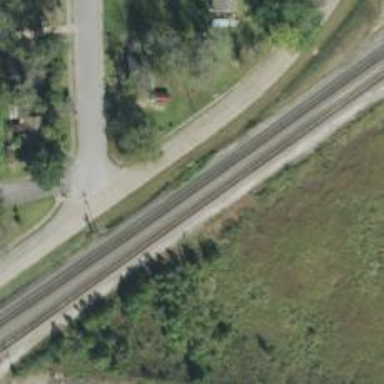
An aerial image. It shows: Railway siding for service.